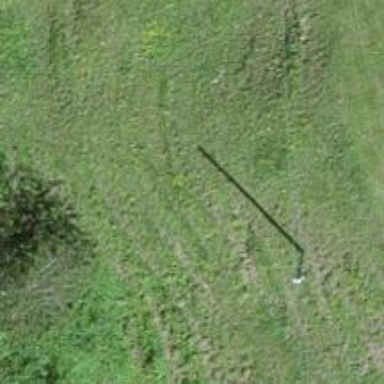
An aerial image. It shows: Power pole.